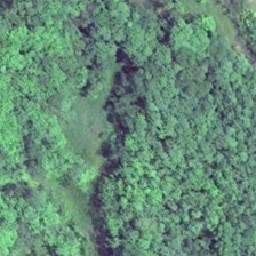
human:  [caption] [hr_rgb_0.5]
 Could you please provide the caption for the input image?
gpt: This vast land is a vast forest.

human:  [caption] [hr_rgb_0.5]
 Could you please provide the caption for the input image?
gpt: This vast land is a vast forest.

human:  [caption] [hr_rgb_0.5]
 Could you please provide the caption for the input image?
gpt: This vast area is a vast forest.

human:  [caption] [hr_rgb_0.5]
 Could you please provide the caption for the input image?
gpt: This vast land is a vast forest.

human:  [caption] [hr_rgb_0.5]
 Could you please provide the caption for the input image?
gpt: This vast area is a vast forest.